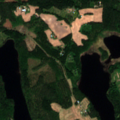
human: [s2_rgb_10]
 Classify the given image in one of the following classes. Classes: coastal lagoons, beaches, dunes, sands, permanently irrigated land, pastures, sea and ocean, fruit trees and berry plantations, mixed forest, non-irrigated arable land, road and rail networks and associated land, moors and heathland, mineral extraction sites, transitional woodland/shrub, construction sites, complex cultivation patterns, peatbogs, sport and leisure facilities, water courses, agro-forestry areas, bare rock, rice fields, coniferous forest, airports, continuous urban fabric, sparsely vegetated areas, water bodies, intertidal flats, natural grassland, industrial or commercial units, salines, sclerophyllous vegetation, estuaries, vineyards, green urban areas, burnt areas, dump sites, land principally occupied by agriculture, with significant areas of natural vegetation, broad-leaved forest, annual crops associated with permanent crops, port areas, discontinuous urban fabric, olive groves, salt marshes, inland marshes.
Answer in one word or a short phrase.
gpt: land principally occupied by agriculture, with significant areas of natural vegetation, coniferous forest, water bodies